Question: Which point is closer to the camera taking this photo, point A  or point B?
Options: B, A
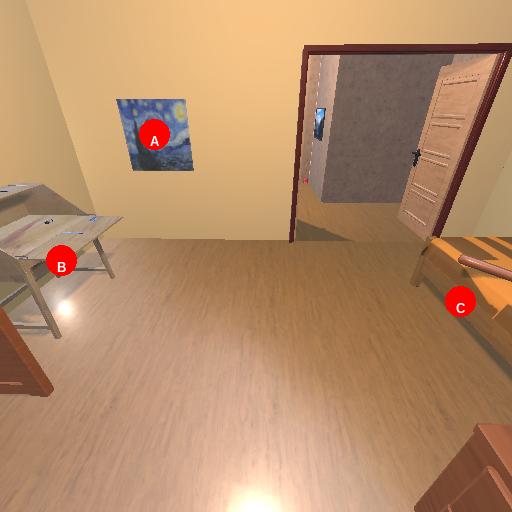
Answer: B